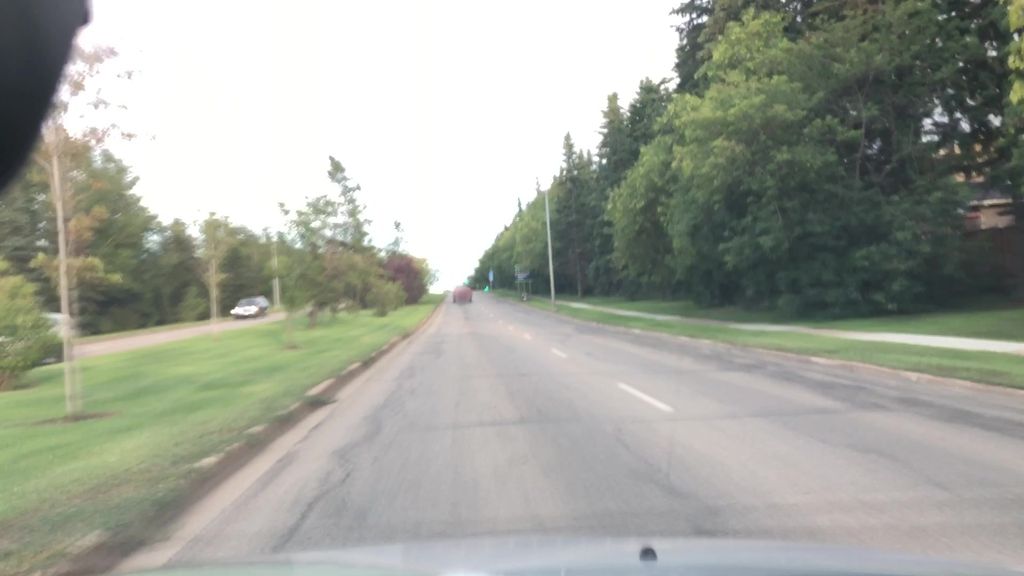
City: edmonton